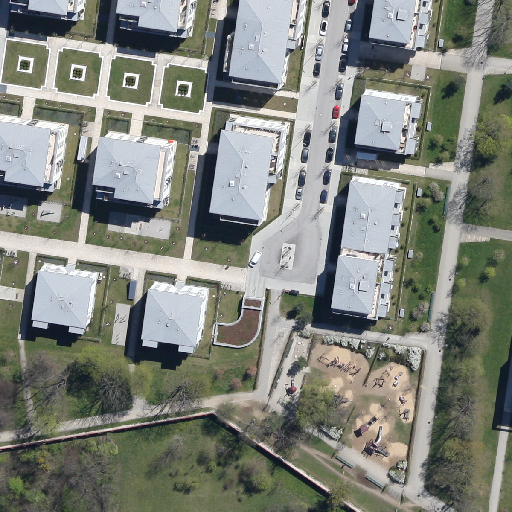
Referring expression: impervious surface